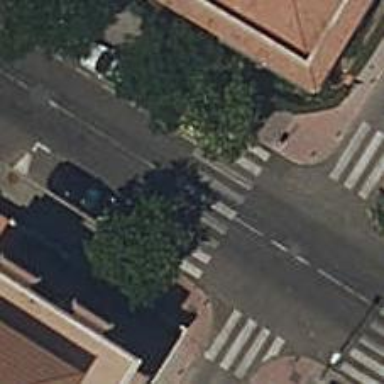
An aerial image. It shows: Marked asphalt footway with crossing markings.